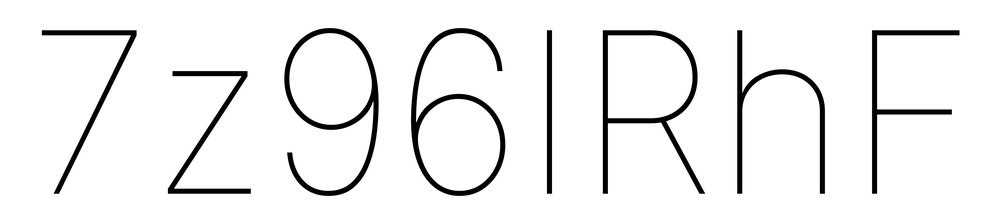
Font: Inter_Thin